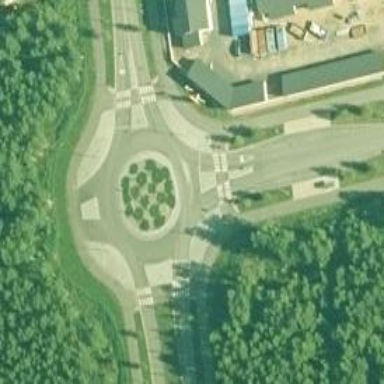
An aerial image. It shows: Roundabout at tertiary road junction.